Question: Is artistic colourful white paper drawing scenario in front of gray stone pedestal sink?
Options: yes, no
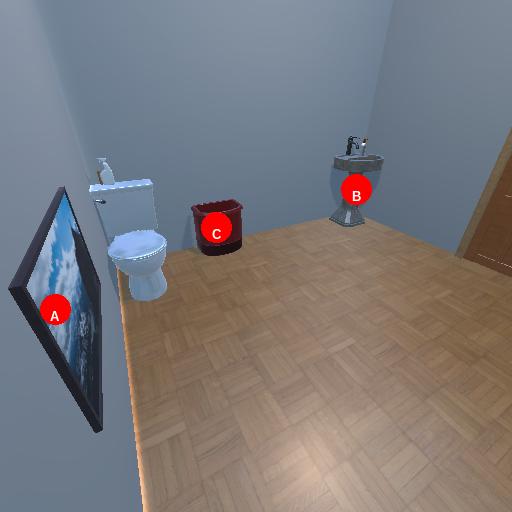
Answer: yes